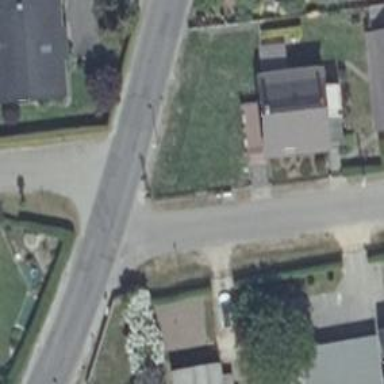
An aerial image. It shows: Residential road with asphalt surface.